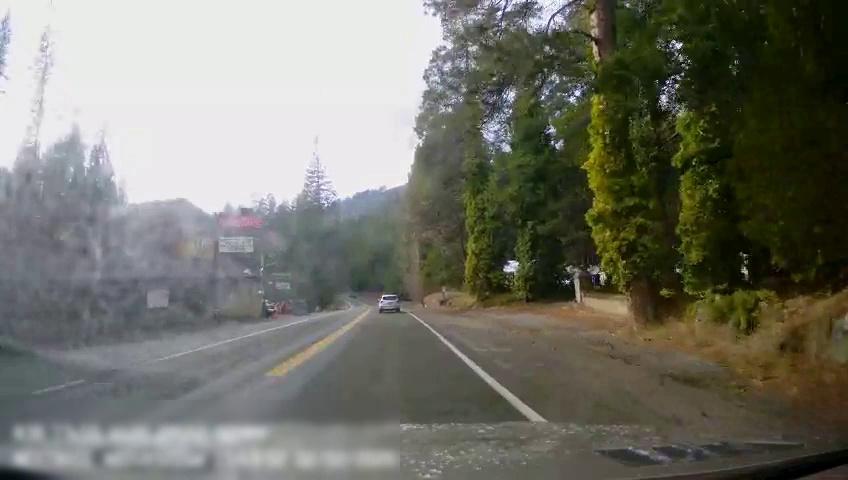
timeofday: Day
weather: Sunny
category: Drivable Space
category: Vehicles | Car
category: Lanes | Opposite Lane
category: Lanes | Current Lane
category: Lanes | Current Lane
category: Lanes | Current Lane